Interaction volume radius: 5 \u00c5
Interaction volume height: 35 \u00c5
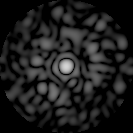
Disorder parameter: 0.8399